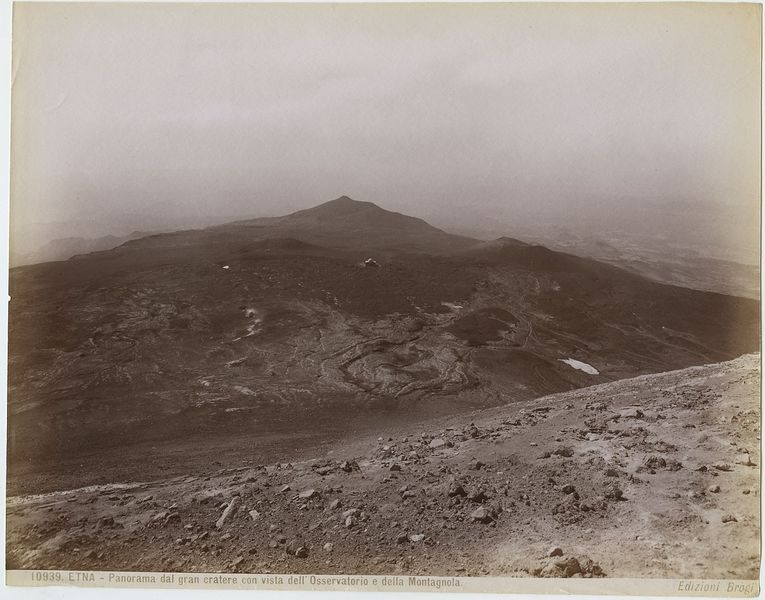
Künstler: Giacomo Brogi
Standort: Hamburg
Institution: Museum für Kunst und Gewerbe Hamburg
Schlagwörter: landschaft, berge, gebirge, foto, fotografie, photographie, vulkan, photo, anlagen, albumin, landschaftsdarstellung, lichtbild, dokumentarfotografie, landschaftsphotographie, landschaftsfotografie, volcano, observatorium, bildwerke, angewandte und bildende kunst, hessische systematik, schwarzweißpositivverfahren, silbersalzverfahren, schwarzweißfotografie, berichtende, albuminpapier, volcan, ätna